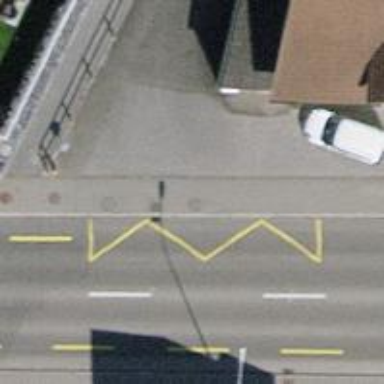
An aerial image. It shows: Bus stop with platform for public transport.